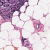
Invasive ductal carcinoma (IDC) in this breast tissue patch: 1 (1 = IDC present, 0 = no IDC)